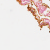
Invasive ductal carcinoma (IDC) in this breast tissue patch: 0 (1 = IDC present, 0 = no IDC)